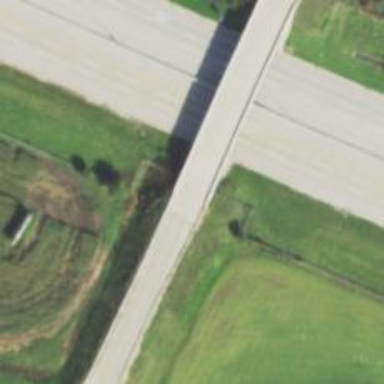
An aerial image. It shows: Unclassified road with bridge.